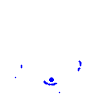
Particle: pion